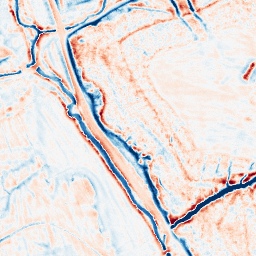
Category: edge_preserving
Decomposition family: bilateral
Decomposition parameters: d: 15
sigma_color: 75
sigma_space: 150
Upsampling method: regularized
Upsampling parameters: scale: 4
lambda_reg: 0.01
Upsampling scale: 4